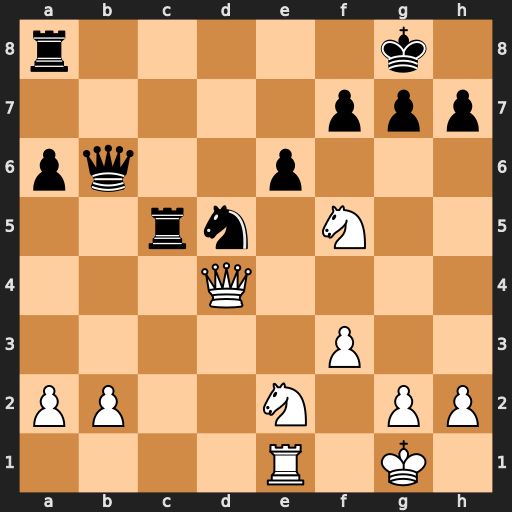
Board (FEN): r5k1/5ppp/pq2p3/2rn1N2/3Q4/5P2/PP2N1PP/4R1K1
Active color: w
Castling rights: -
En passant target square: -
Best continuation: Qxg7#